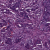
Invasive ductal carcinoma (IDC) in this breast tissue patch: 1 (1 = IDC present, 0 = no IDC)